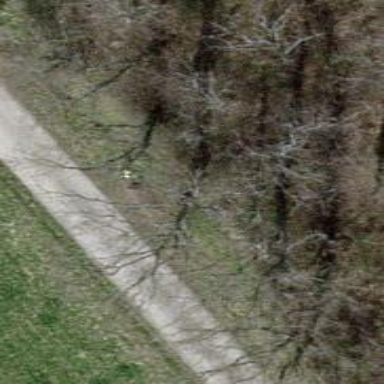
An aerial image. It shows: Bench.